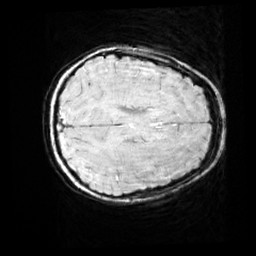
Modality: SWI
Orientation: axial
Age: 10
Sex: female
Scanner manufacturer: siemens
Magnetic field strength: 3 T
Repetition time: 0.027 s
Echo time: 0.02 s